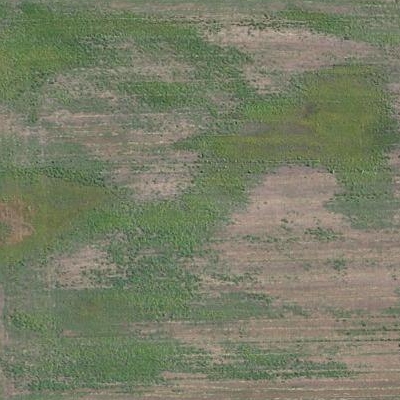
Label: aGrass